Question: I'm wondering how to make a 'border-bottom' property have different colors, as shown in this image below.

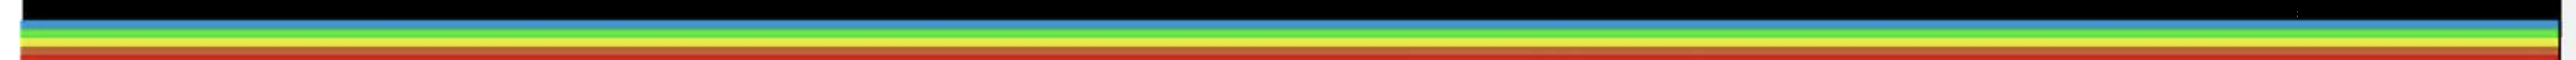
Answer: There are several options:
'''
.box {
border-bottom: 5px solid red;
position: relative;
}
.box:after {
content: '';
position: absolute;
bottom: -10px;
height: 5px;
background: blue;
left: 0;
right: 0;
width: 100%;
}
.box:before {
content: '';
position: absolute;
bottom: -15px;
height: 5px;
background: yellow;
left: 0;
right: 0;
width: 100%;
}
'''
'''
<div class="box">
</div>
'''
Another option is to create an 'svg' with 3 rectangles of your preferred colors, and use 'border-image' option.
See <URL> for more information.